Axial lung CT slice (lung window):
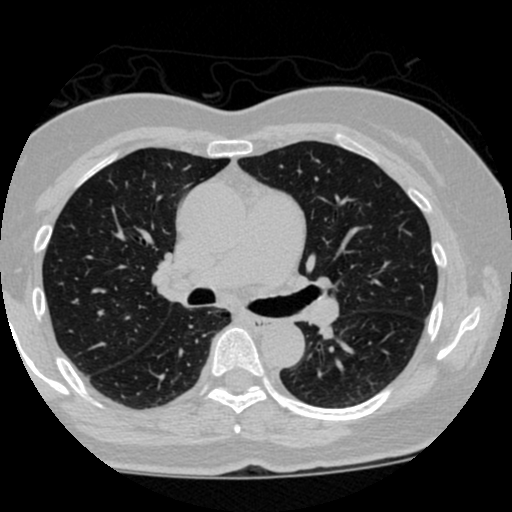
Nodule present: no